Question: In a couple of earlier questions, I've been trying to replicate the following table of contents:

Some suggestions have been helpful, but the "A REVIEW..." part is still broken: see <URL>.
The CSS is as follows:
'''
.list li {
position:relative;
overflow:hidden;
width:330px;}
.list li:after {
font-family: Times New Roman;
font-size: 120%;
content:"...............";
text-indent: -1px;
display:block;
letter-spacing:34px;
position:absolute;
left:0px;
bottom:0px;
z-index:-1;
font-weight:bold;}
.list li span {
display:inline;
background-color:#FFF;
padding-right:5px;}
.list li .number {
float:right;
font-weight:bold;
padding-left:8px;}
'''
Any help would be great, thanks.
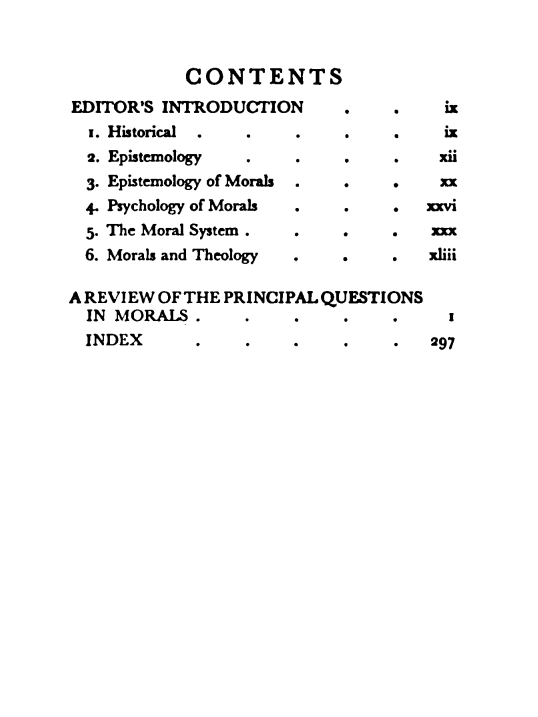
Answer: There's a very simple fix. Just change the 'left' setting for the "..." pseudo element to '1em'.
'''
.list li:after {
left:1em;
}
'''
<URL>
---
There was an issue with the location of the right number when the title is wrapped to a second line. It can be fixed by adding a class called "two-lines".
'''
<li style="margin:0 0 .5em 0; padding-left:.6em;" class="two-lines">
<span>A REVIEW OF THE PRINCIPAL QUESTIONS IN MORALS</span>
<span class="number">1</span>
</li>
.two-lines {
text-indent:-.6em; /* This was already on the inline-style */
}
.two-lines .number {
padding-right: 0.8em; /* This is fixing the number's location issue */
}
'''
<URL>